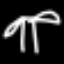
Label: palm tree